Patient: sex M, age 26
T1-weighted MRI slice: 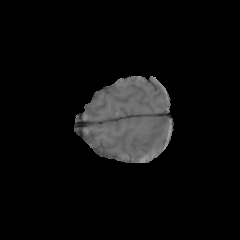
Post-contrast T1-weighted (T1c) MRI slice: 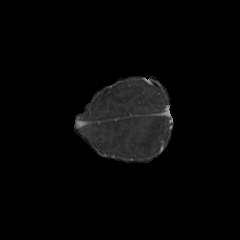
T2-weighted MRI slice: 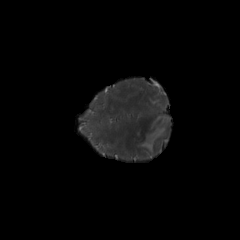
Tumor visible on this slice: yes
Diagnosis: Astrocytoma, IDH-mutant
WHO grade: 4